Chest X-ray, AP view. Patient: 44 years old, sex F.
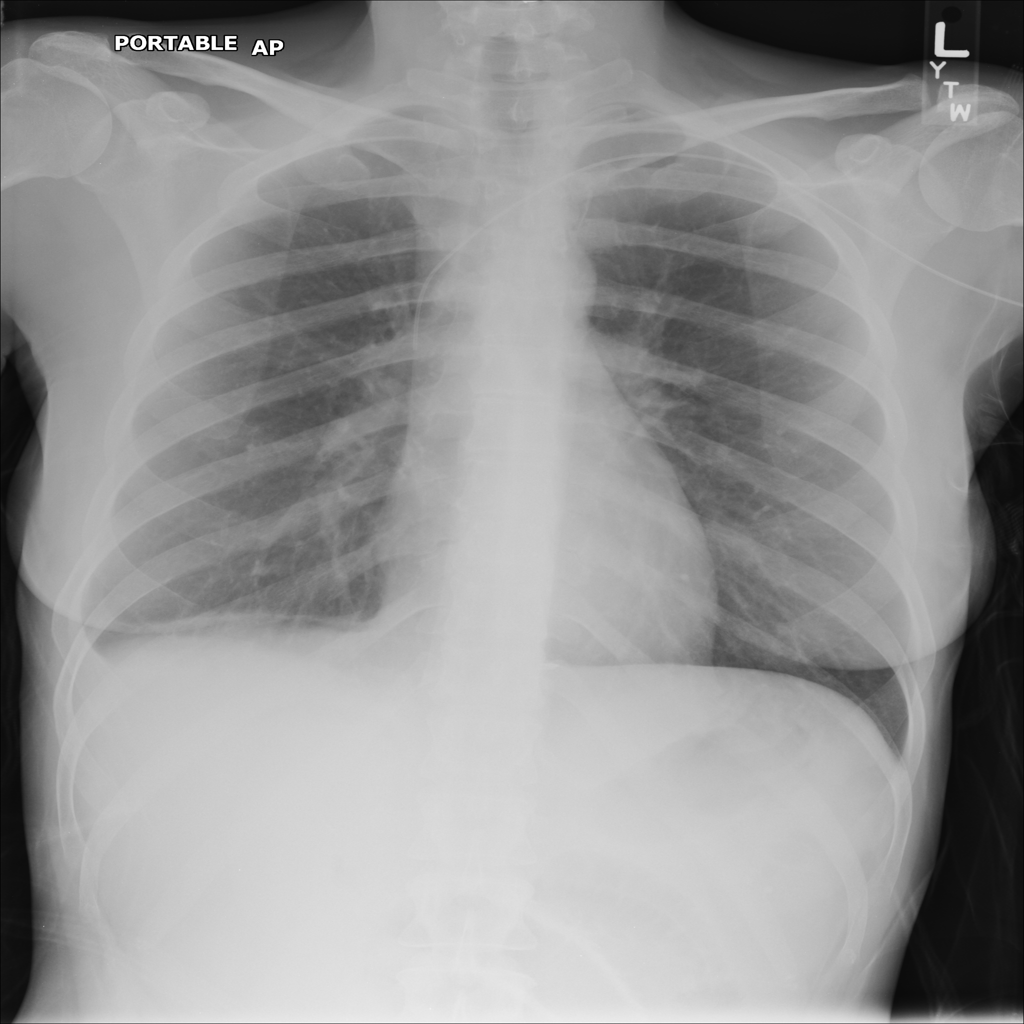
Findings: No Finding